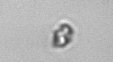
Label: Heterocapsa_rotundata